Question: -- I want to achieve output in iOS like shown images

Folks really Sorry for my bad english
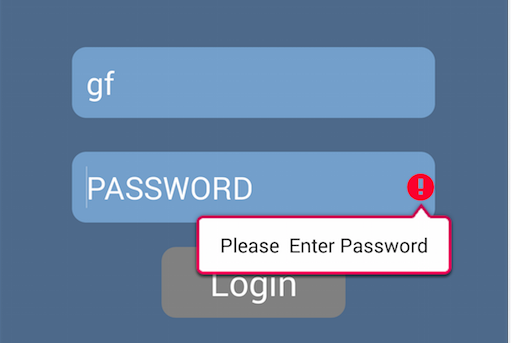
Answer: It probably is possible, but really:
> Don't mimic UI elements from other platforms
From: <URL>
Edit:
Thought you wan't to mimic an iOS UI element in Android, but it's the other way round. In any case, mimicking UI elements from other platforms is bad practice and should be avoided.